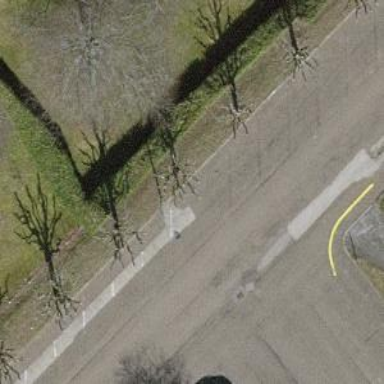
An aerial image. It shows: Driveway with paved surface.